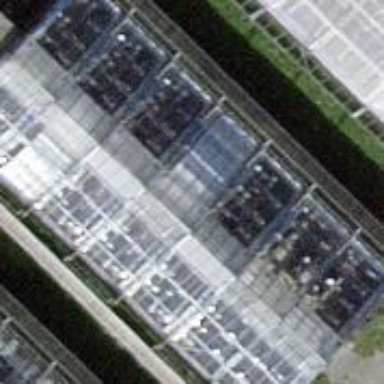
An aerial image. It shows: Greenhouse.